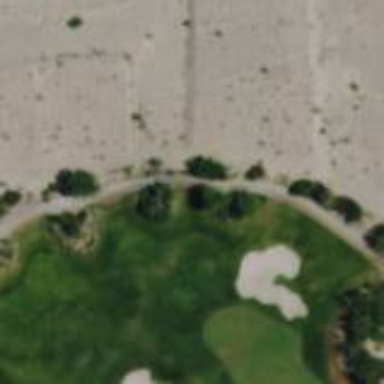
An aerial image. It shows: Grassy area designated as golf fairway.